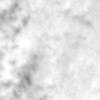
Label: no_change